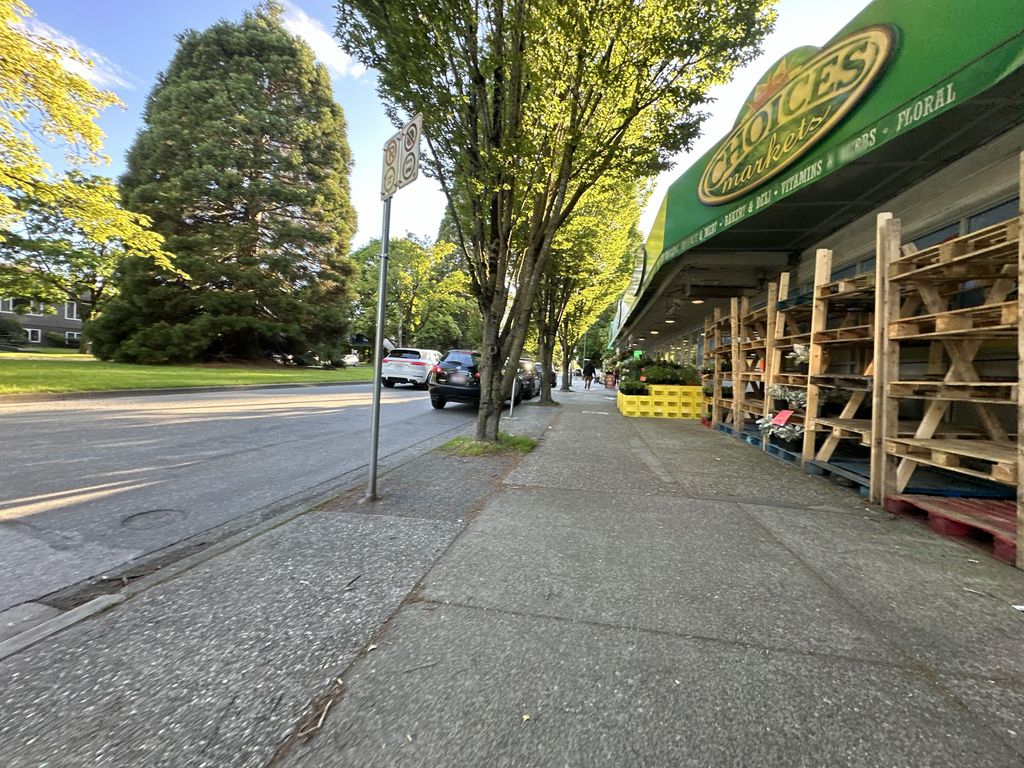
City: vancouver